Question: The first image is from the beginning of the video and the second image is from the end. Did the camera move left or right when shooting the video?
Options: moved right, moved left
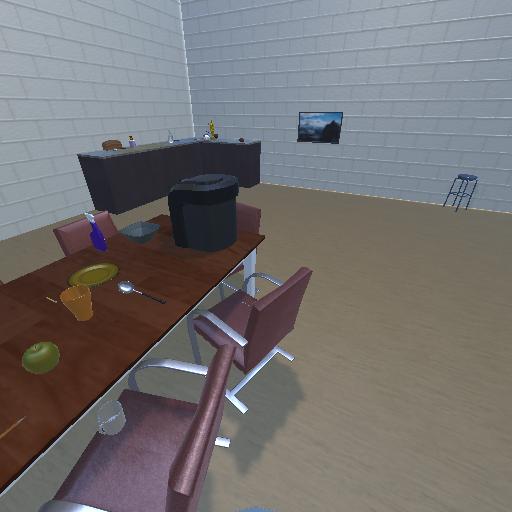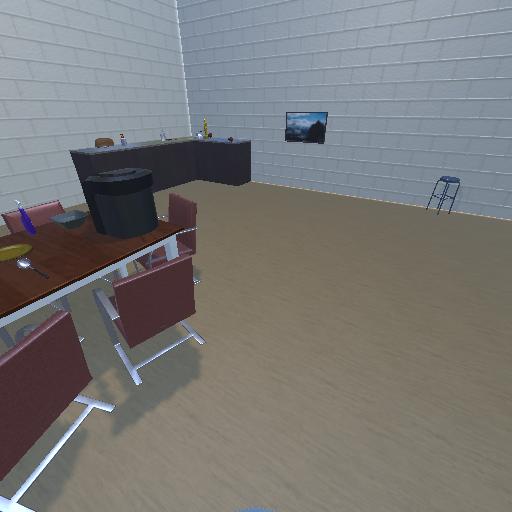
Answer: moved right